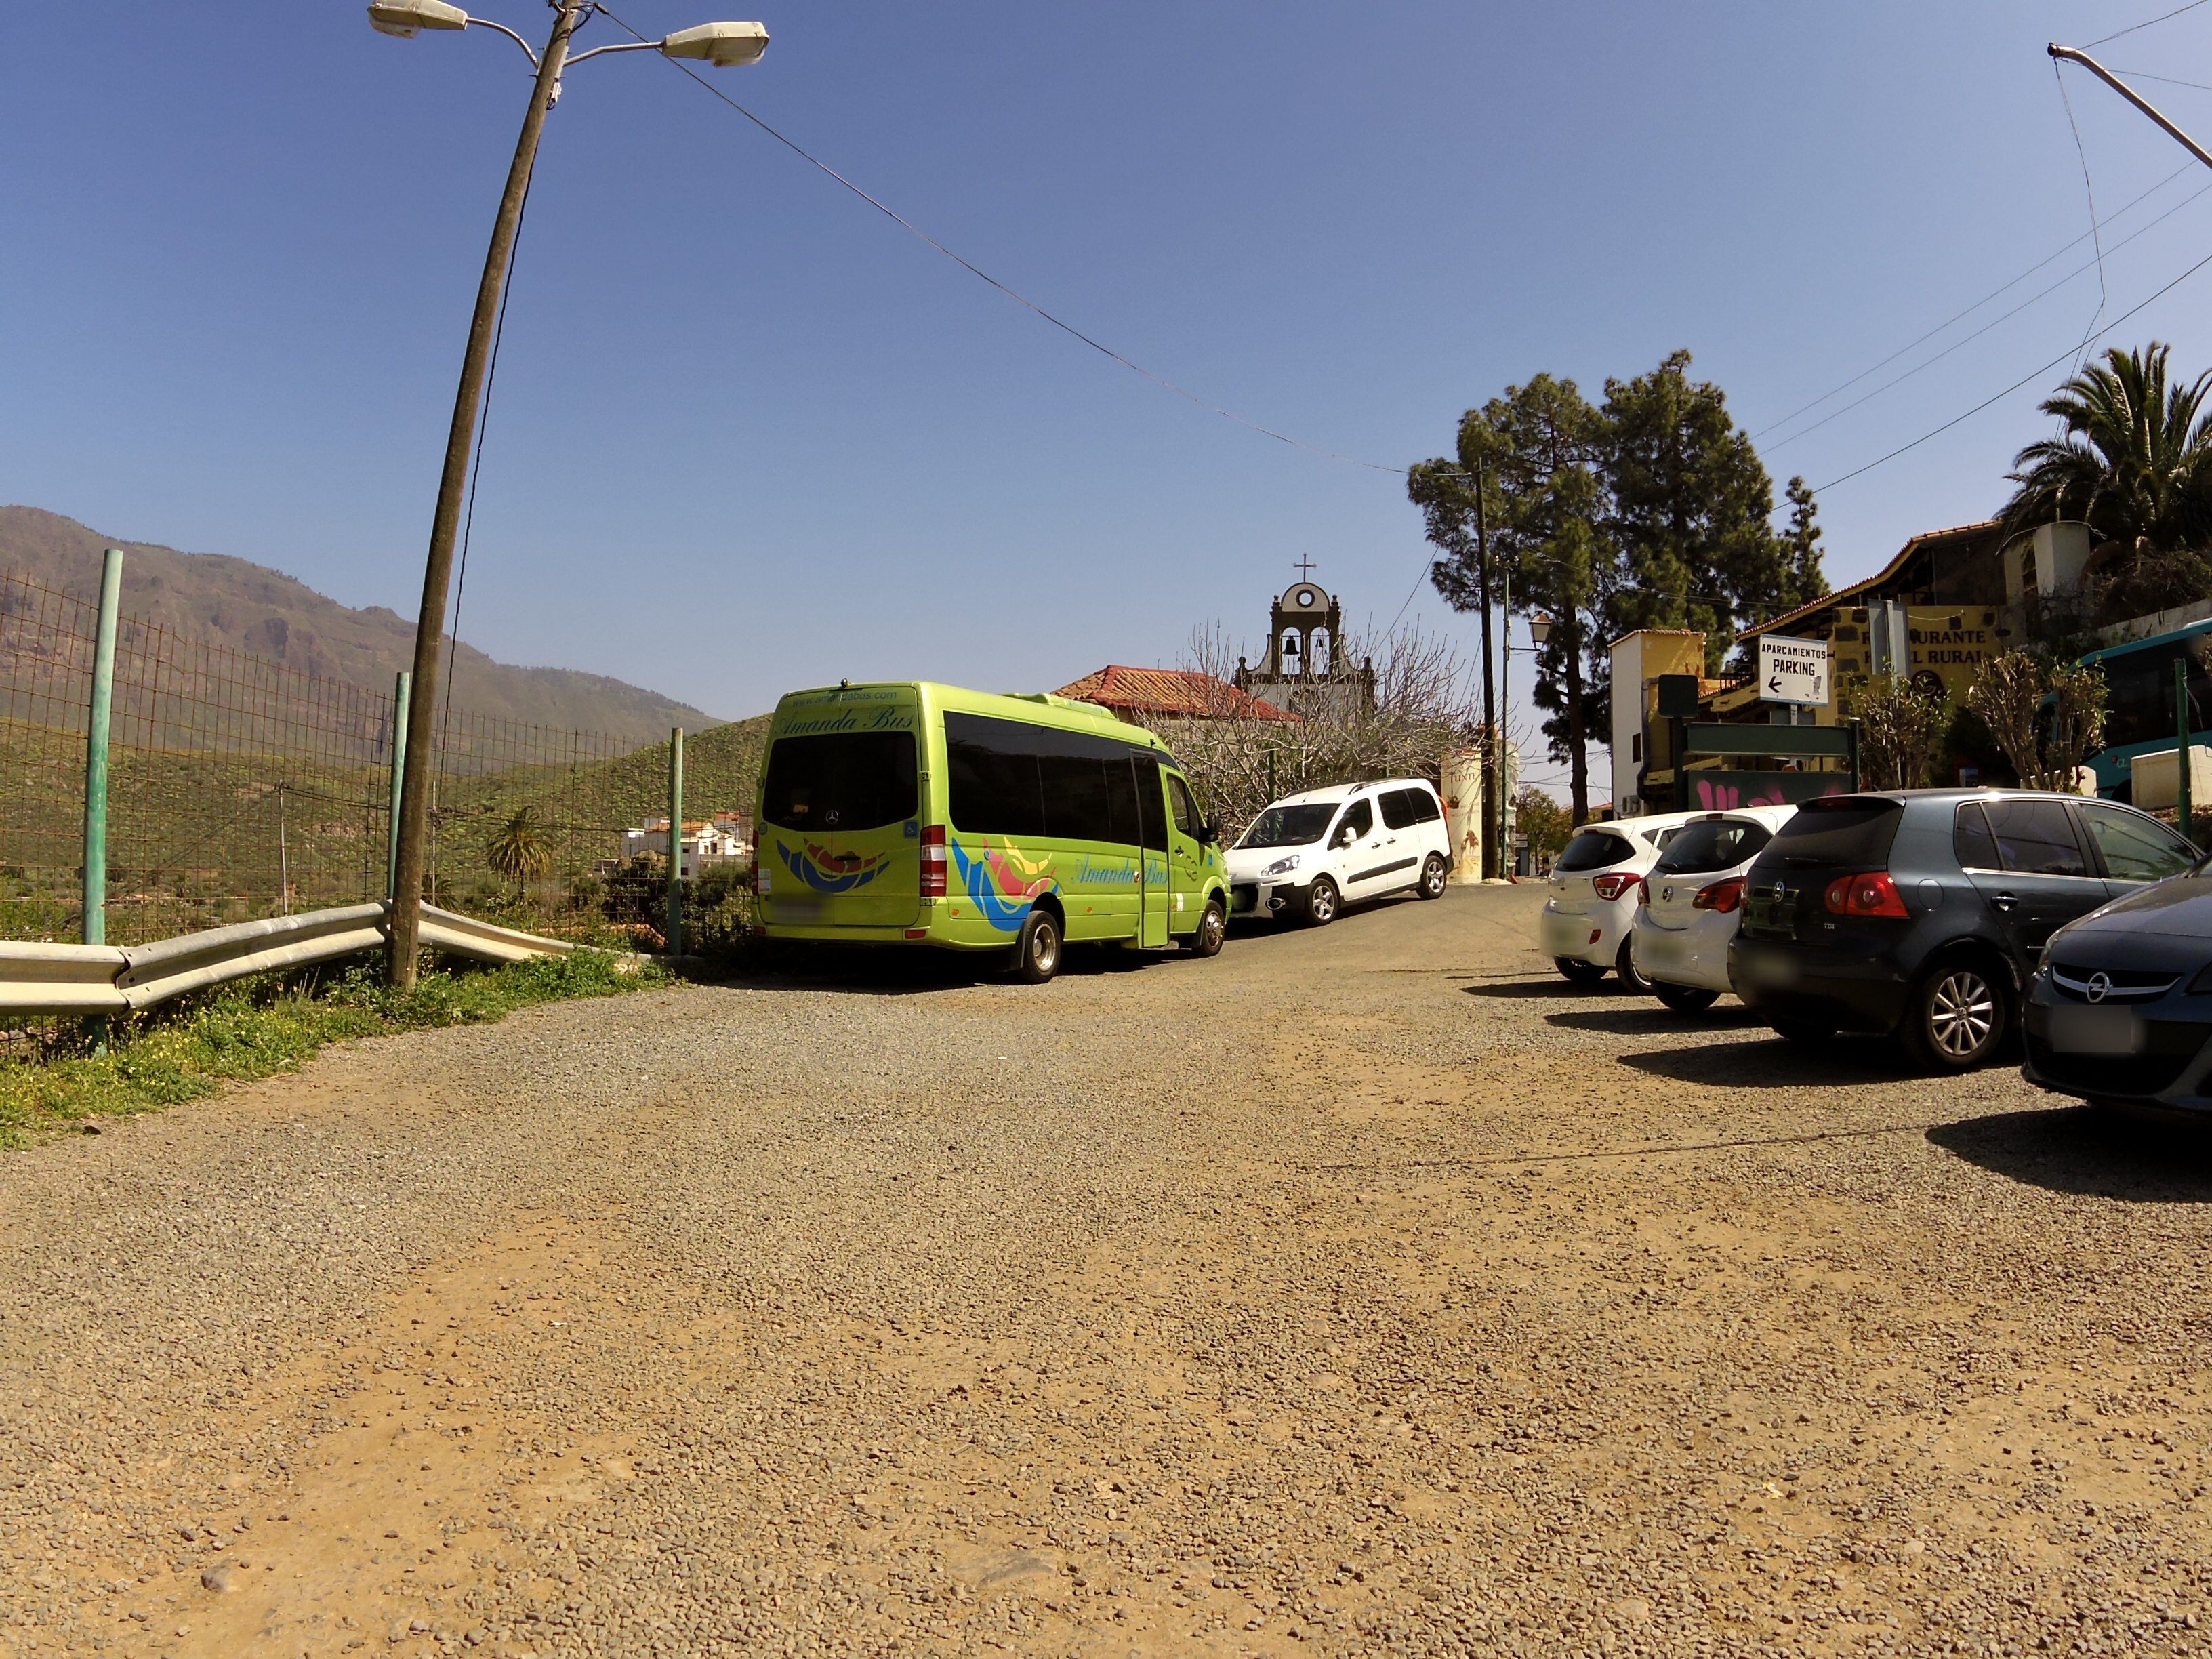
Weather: clear
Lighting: day
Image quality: good
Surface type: driving surface
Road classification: service, track
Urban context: low density rural
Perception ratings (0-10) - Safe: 6.04, Lively: 6.29, Beautiful: 7.53, Boring: 4.53, Depressing: 5.11, Wealthy: 3.81